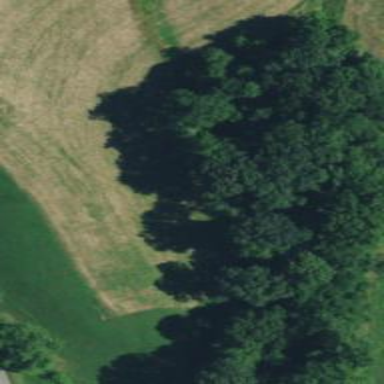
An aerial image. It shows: Beautiful woodland area.